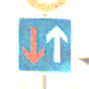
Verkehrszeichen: VorrangVorGegenverkehr
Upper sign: Geschwindigkeit30
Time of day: Midday
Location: Outdoor (Beach)
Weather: PartlyCloudy
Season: NotSpecified
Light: Natural